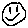
Label: smiley face